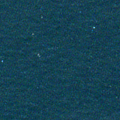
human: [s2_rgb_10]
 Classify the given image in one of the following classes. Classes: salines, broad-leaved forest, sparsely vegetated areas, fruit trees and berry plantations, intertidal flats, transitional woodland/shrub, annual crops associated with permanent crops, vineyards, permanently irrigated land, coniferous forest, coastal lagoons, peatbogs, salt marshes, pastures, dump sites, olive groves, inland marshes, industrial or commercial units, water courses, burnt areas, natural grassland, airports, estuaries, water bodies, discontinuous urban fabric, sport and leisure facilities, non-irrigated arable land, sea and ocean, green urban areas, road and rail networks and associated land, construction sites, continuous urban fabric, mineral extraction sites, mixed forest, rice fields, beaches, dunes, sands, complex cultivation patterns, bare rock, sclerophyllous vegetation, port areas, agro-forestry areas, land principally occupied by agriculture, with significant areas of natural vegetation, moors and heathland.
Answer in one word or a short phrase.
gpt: sea and ocean